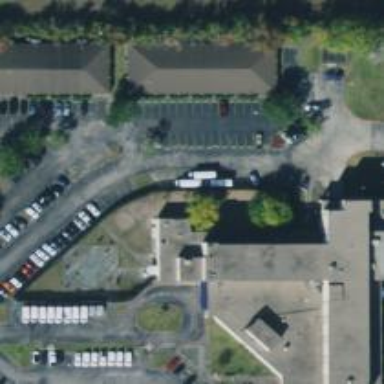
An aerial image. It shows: Hospital building.